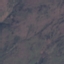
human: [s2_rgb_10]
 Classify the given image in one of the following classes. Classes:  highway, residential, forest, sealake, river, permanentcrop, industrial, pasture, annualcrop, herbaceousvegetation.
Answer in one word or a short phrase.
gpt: HerbaceousVegetation